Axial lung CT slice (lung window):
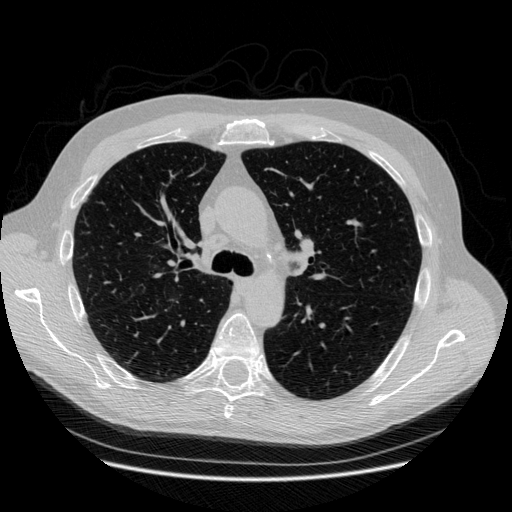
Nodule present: no